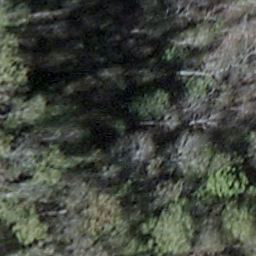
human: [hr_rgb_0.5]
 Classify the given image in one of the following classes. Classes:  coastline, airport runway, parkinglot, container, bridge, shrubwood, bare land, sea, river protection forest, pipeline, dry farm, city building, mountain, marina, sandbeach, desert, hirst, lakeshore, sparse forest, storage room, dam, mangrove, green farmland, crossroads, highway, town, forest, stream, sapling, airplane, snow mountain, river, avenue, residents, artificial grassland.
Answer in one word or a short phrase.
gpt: shrubwood